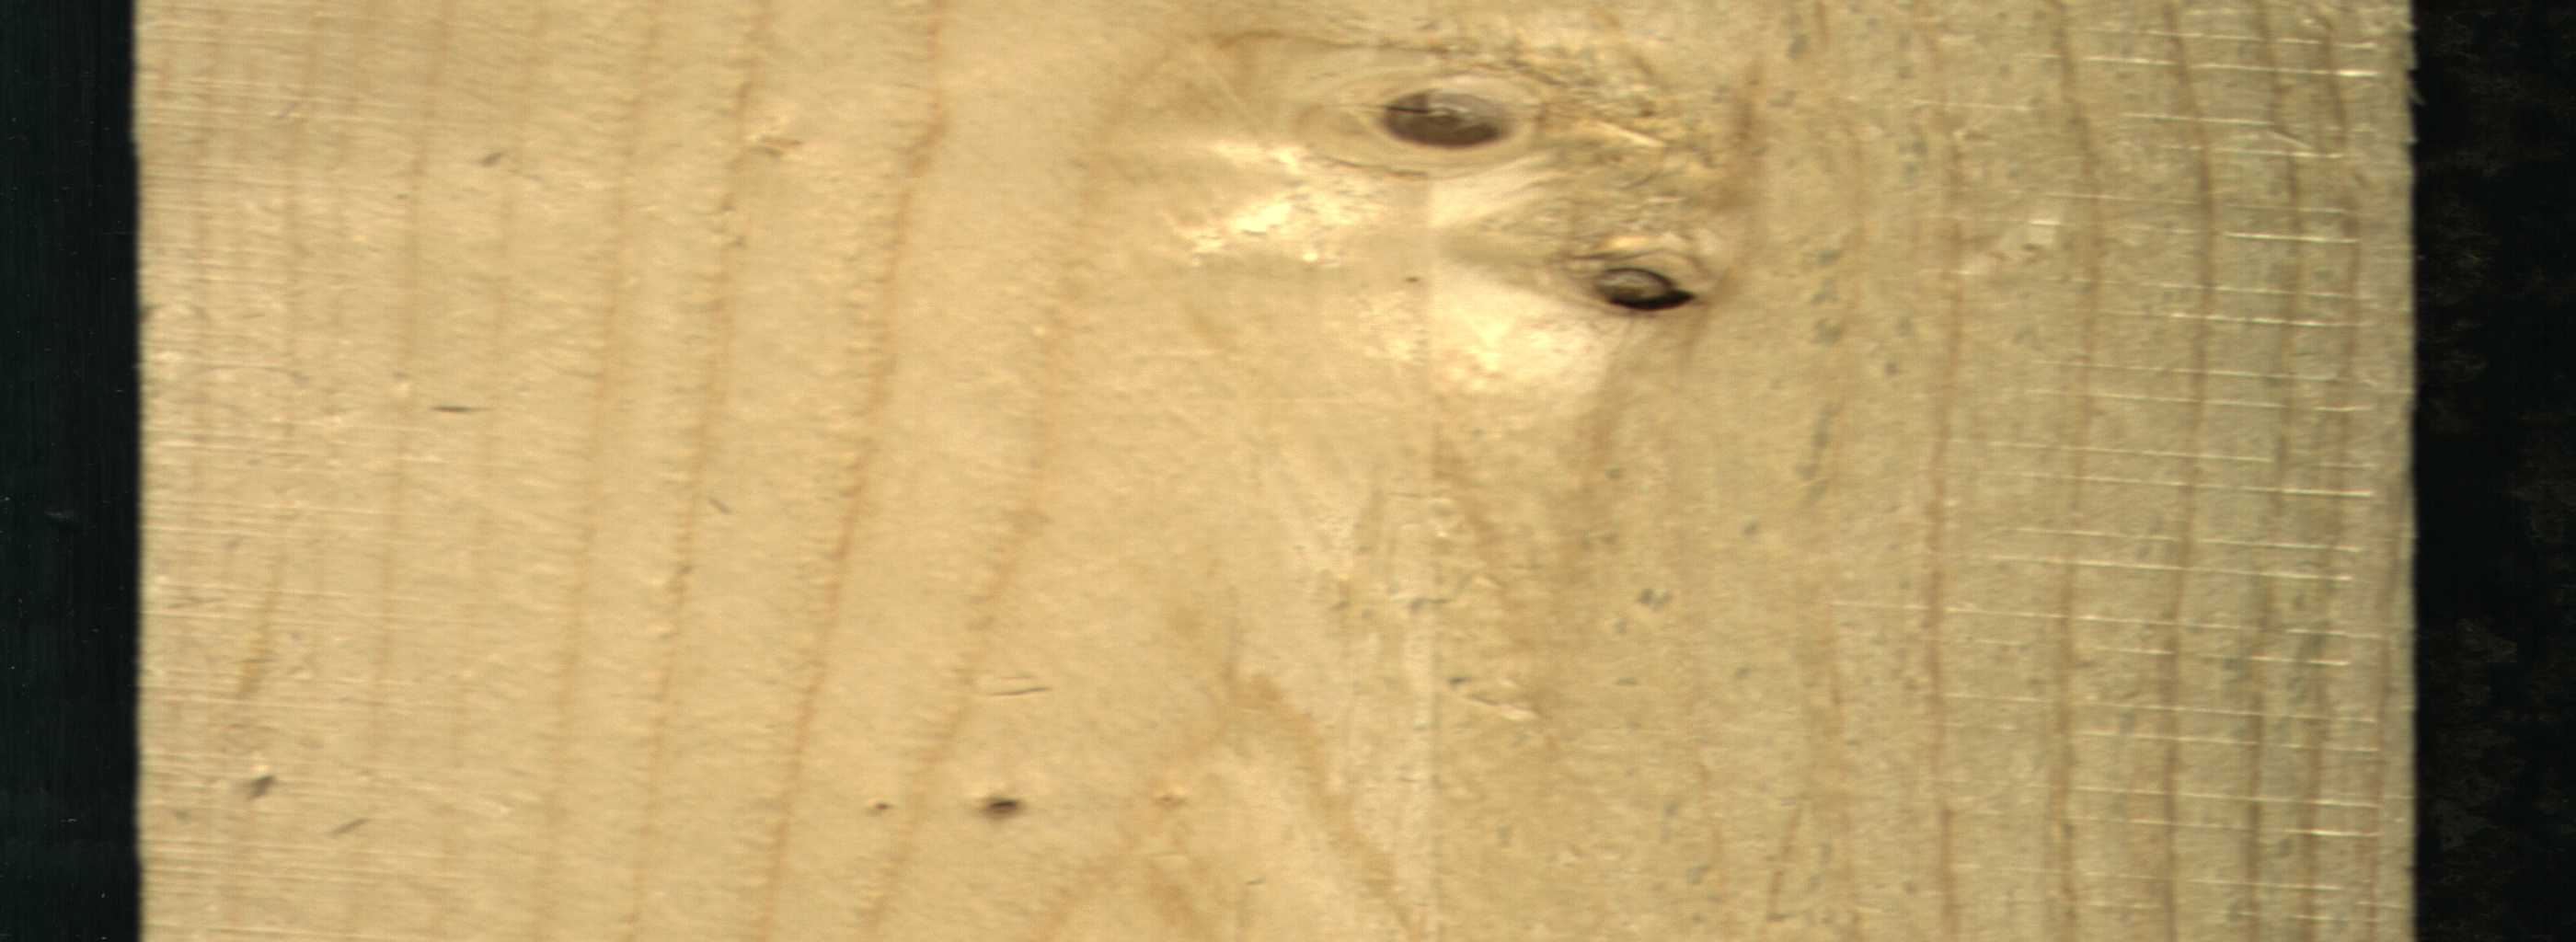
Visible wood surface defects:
Dead_Knot
Live_Knot
Live_Knot